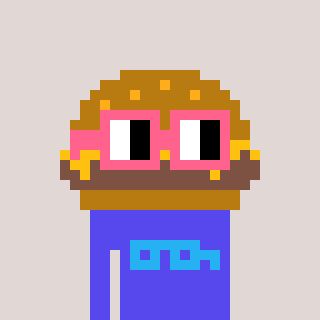
a pixel art character with square pink glasses, a burger-shaped head and a computerblue-colored body on a warm background